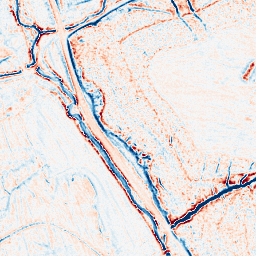
Category: edge_preserving
Decomposition family: anisotropic_diffusion
Decomposition parameters: iterations: 10
kappa: 50
gamma: 0.15
Upsampling method: linear_exact
Upsampling parameters: scale: 4
Upsampling scale: 4